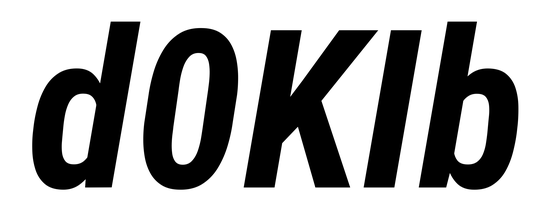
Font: Roboto-Italic_Condensed_Bold_Italic